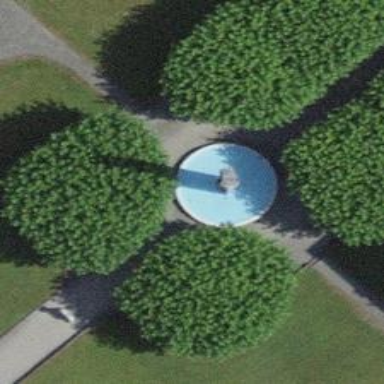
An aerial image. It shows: Fountain.